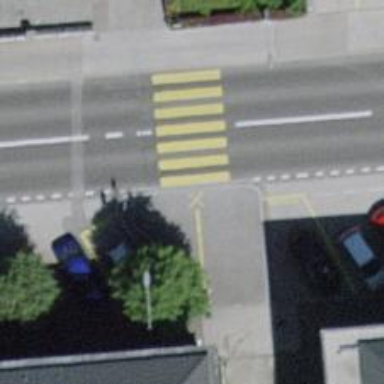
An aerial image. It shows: Kerb barrier.